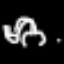
Label: fork